Question: I have a '' that's causing issues from a web form and want to reproduce it on my development environment to try to fix it, but I'm not sure how to insert this character since its invisible and can't be copy and pasted.
Any ideas?
Deceze answered for me; it was, naturally, invisible :)

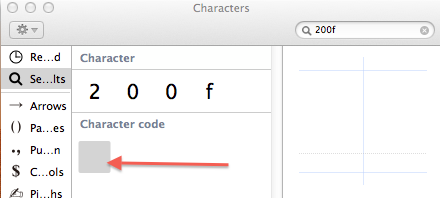
Answer: On OS X, open the Character Viewer (accessible in most applications through the Edit menu or in the input method selection menu, if you have that activated) and type "200f" into the search field. That'll bring up the character (you won't see it, but it's the first item in the search results) and you can drag and drop it into a document.